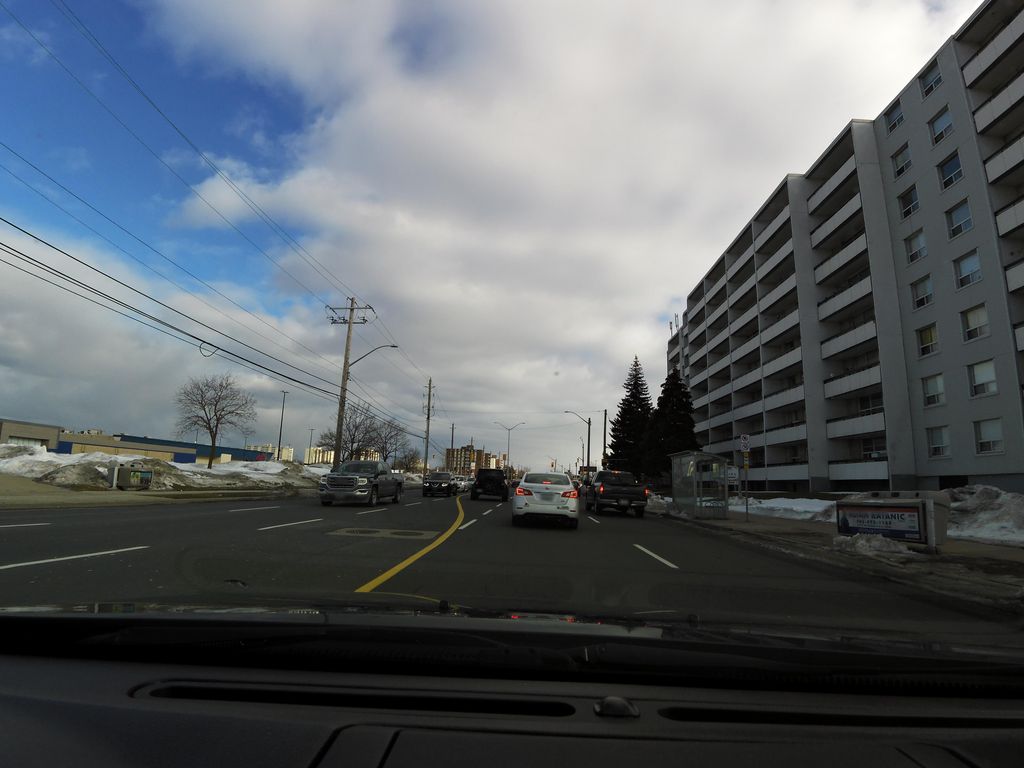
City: hamilton